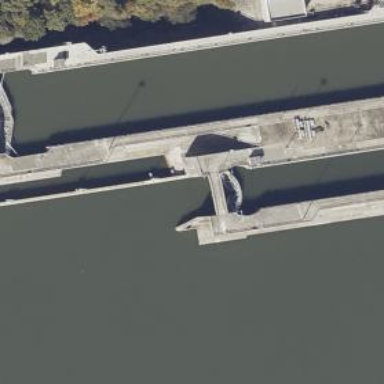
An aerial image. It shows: Lock gate along waterway.